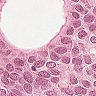
Metastatic tissue present: yes